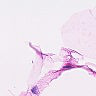
Metastatic tissue present: no